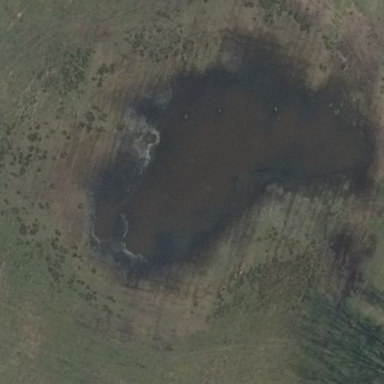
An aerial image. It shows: Beautiful wet meadow natural wetland.